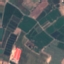
Land use / land cover class: PermanentCrop